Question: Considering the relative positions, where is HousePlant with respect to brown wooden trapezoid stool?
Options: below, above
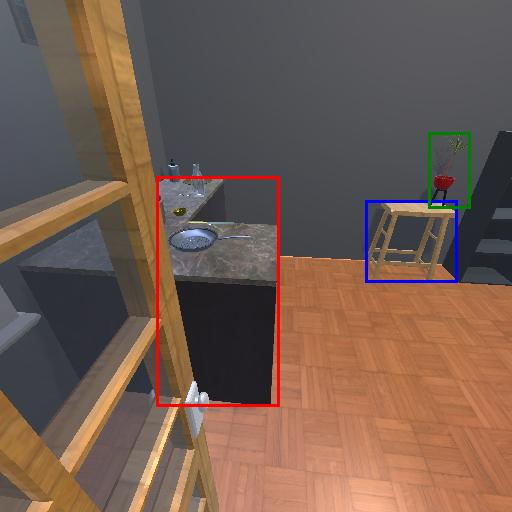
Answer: below